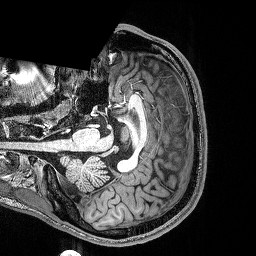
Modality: T1w
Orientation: axial